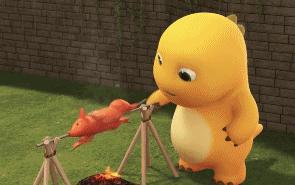
Label: nailong